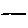
Label: line